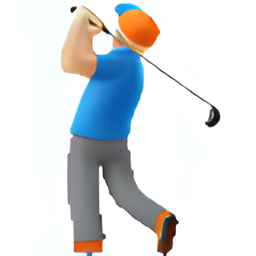
Name: man golfing type 3
Emoji: 🏌🏼‍♂️
Group: People & Body
Sub-group: person-sport